Question: I have imported a .csv file in my python program which contains a number of columns using pandas module. In my code, I just imported the first three columns. The code and the sample file are as follows.
'''
import pandas as pd
fields = ['TEST ONE', 'TEST TWO', 'TEST THREE']
df1=pd.read_csv('List.csv', skipinitialspace=True, usecols=fields)
'''

---
How can I find the difference of the columns and in my python program and store it in separate place/column/array inside the code so that the values can be extracted from it whenever needed. I want to find the mean and the maximum value of the new column which is generated as the difference of the first two columns.
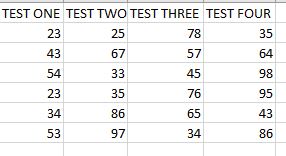
Answer: Do something like this.
'''
df1['diff'] = df1['TEST ONE'] - df1['TEST TWO']
#The Dataframe would be df1 throughout
# This will store it as a column of that same dataframe.
# When you need the difference, use that column just like normal pandas column.
mean_of_diff = df1['diff'].mean()
max_of_diff = df1['diff'].max()
# For third value of difference use the third index of dataframe
third_diff = df1.loc[2, 'diff']
'''
Note: I have used 2 as index starts from 0. Also index can be a string or date as well. Pass approrpriate index value to get your desired result.